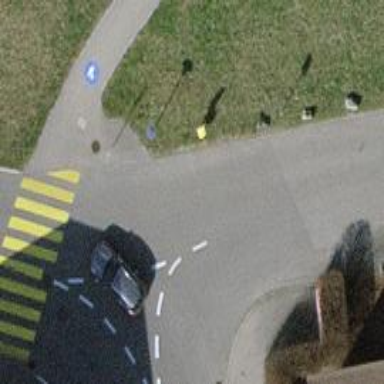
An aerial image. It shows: Post box is visible.